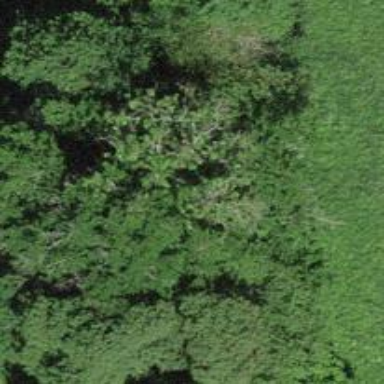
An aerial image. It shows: Row of trees in natural setting.